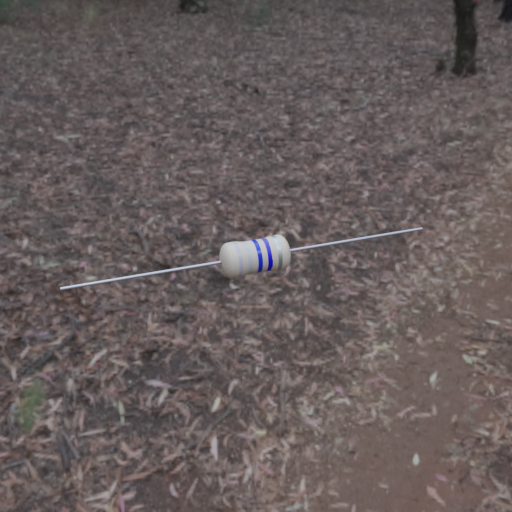
Resistor colour bands (in order): silver, silver, blue, blue, silver